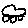
Label: car